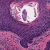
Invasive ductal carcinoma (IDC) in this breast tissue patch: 0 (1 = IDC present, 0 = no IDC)